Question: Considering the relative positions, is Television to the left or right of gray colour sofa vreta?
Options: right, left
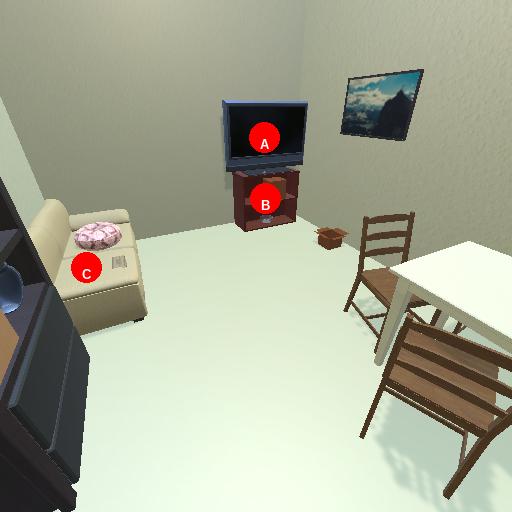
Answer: right